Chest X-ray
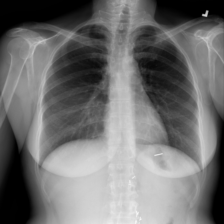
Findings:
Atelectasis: negative
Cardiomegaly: negative
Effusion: negative
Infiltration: negative
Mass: negative
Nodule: negative
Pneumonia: negative
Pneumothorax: negative
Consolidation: negative
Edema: negative
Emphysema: negative
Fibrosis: negative
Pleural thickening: negative
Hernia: negative